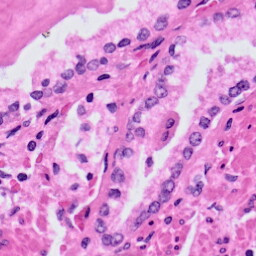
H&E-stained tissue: Prostate